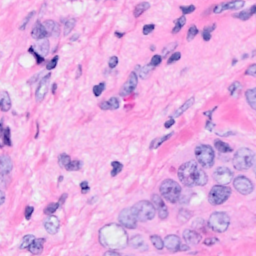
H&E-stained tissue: Breast